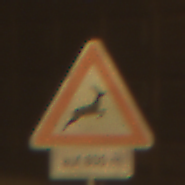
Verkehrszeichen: WildwechselLinks
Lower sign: LaengeEinerStrecke5
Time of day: Night
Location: Outdoor (Urban)
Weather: Clear
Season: NotSpecified
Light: Artificial